Question: I am working with WPF application in that case I am using Google API and Retriving Query using YouTubeQuery but I am getting Wrong result it will show me shome unneccesary result which is not contain my searchKey word my Query like this.
'''
YouTubeRequestSettings settings = new YouTubeRequestSettings("YourApplicationName", "DeveloperKey");
YouTubeRequest request;
private const string SEARCH = "http://gdata.youtube.com/feeds/api/videos?q={0}&v=2";
request = new YouTubeRequest(settings);
YouTubeQuery myQuery = new YouTubeQuery(string.Format(SEARCH, args.RequestedPageData.FirstOrDefault()));
myQuery.OrderBy = "viewCount";
Feed<Video> videoFeed = request.Get<Video>(myQuery);
foreach (Video item in videoFeed.Entries)
{
foreach (var item1 in item.Thumbnails)
{
item.Keywords = item1.Url;
break;
}
VideoList.Add(new YouTubeVideoListItem()
{
Title = item.Title,
Description = item.Description,
Username = item.Uploader,
Thumbnail = item.Keywords,
NumberOfViews = item.ViewCount,
RunningTimeOfVideo = (Convert.ToInt32(item.Media.Duration.Seconds) / 60).ToString(),
SearchTitle = "Search Result",
Posted = ((Google.GData.Client.AtomEntry)(item.YouTubeEntry)).Published.ToShortDateString(),
VideoUrl = item.WatchPage.AbsoluteUri
});
}
'''
where I am wrong I dont know can anybody update me is there any work around for this.
it greate help me.
Thank you..!!

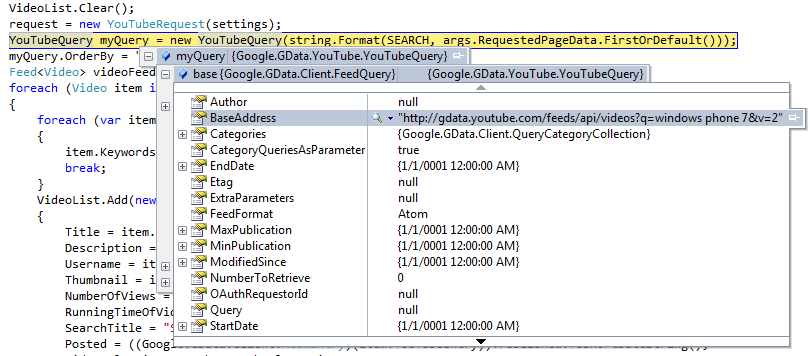
Answer: Remove the 'viewCount' property. It might be the case that the view count is returning the reverse order, so the first videos displayed are those with the least view counts, which are usually unrelated videos. If you want to keep the viewCount, try iterating backwards over the results.